Question: I have a schema as in the figure attached
now in answer module i have following code
'''
class Answer < ActiveRecord::Base
belongs_to :project, class_name: "Project", foreign_key: "project_id"
belongs_to :questionair, class_name: "Questionair", foreign_key: "questionair_id"
end
'''
are these belong_to lines correct? when i delete project, answer gets deleted as intended but in case of questionnaire it fails to delete associated answer row.
what must i do extra .I have:
'''
class Project < ActiveRecord::Base
has_many :answers, dependent: :destroy
end
class Questionair < ActiveRecord::Base
has_many :answers, dependent: :destroy
end
'''
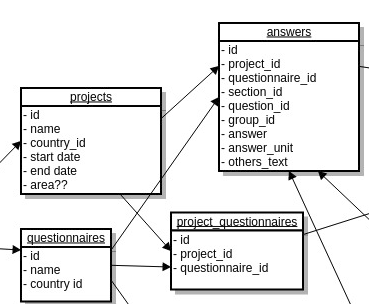
Answer: Try this way
'''
class Answer < ActiveRecord::Base
belongs_to :project
belongs_to :questionair
end
class Project < ActiveRecord::Base
has_many :answers, dependent: :destroy
end
class Questionair < ActiveRecord::Base
has_many :answers, dependent: :destroy
end
'''
To delete record in association you have to use
'''
project.destroy
'''
if you use
'''
project.delete #this does not trigger dependent destroy
'''